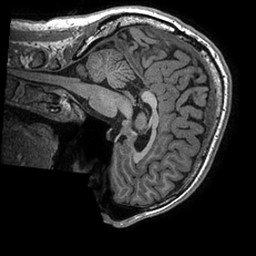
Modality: T1w
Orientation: sagittal
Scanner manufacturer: ge
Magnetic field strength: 3 T
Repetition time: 0.006364 s
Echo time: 0.002788 s